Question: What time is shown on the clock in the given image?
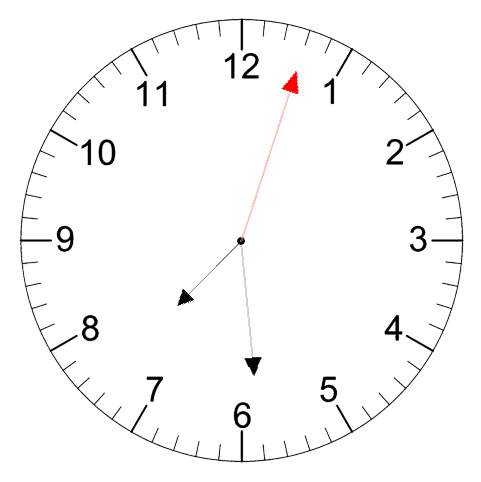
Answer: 07:29:03